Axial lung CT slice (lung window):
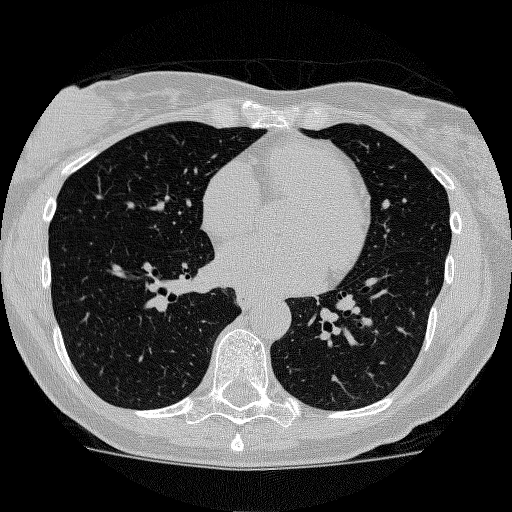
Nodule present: no